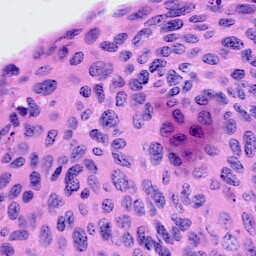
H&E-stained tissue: Cervix